The trace is the raw vibration amplitude of a rotating bearing as a function of time. Diagnose the bearing from this image, choosing from: normal, inner_race, outer_race, ball.
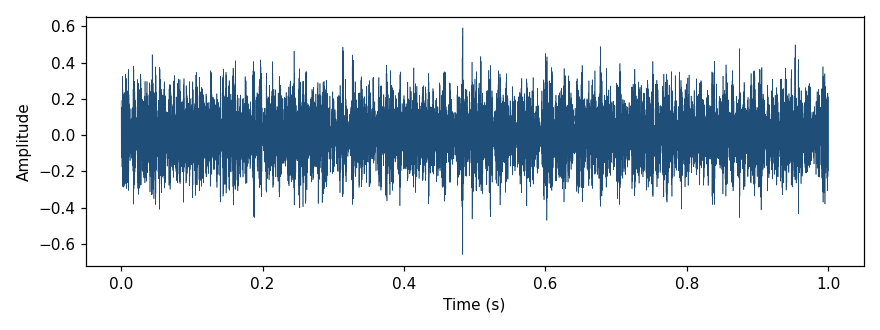
Answer: ball